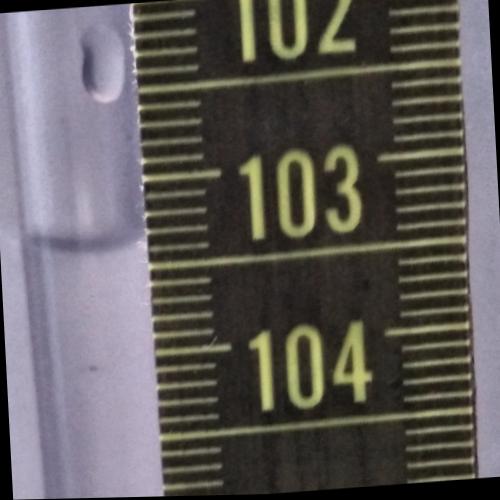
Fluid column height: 103.3 cm